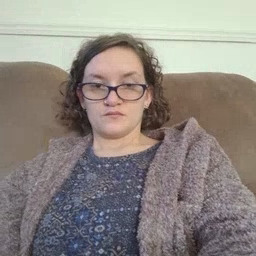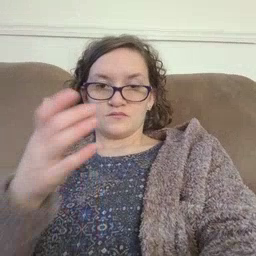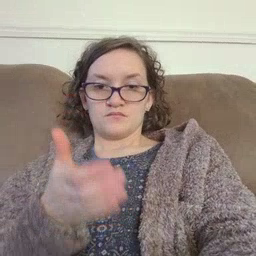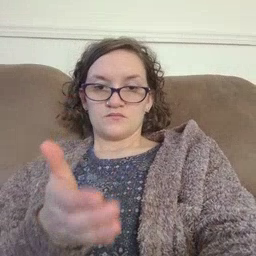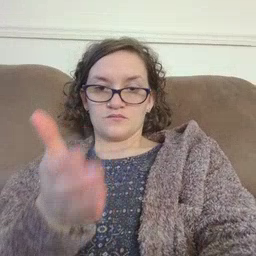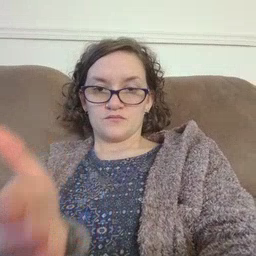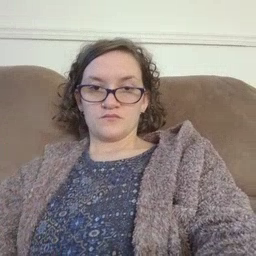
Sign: boat